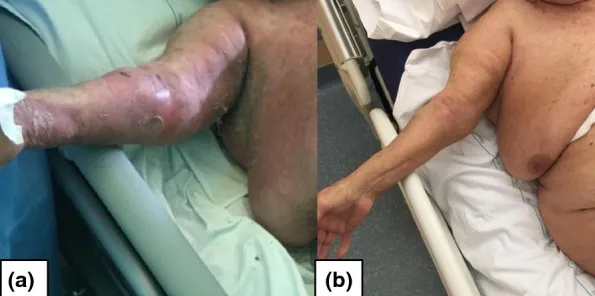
The extensive skin detachment is showed in a (at day 5) and its favorable evolution at 6 weeks in (b).
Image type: medical_photograph (skin_photograph)